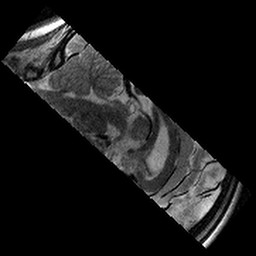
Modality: T2w
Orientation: sagittal
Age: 12
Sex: female
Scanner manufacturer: siemens
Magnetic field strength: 3 T
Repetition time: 7.7 s
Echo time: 0.067 s